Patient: sex M, age 55
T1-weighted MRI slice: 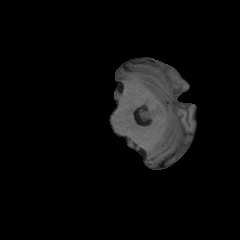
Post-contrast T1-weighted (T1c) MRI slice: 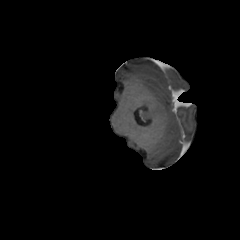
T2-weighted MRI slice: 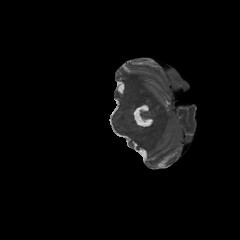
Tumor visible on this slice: no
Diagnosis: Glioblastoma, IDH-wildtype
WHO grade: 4